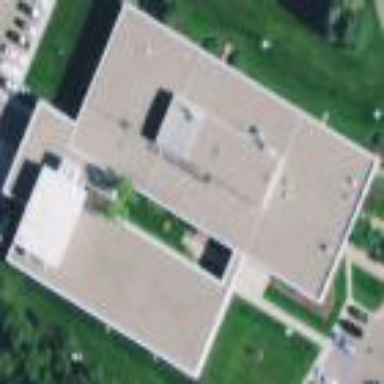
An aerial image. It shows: Government building.